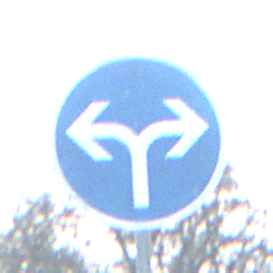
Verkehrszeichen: VorgeschriebeneFahrtrichtungRechtsOderLinks
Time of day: MorningAfternoon
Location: Outdoor (Nature)
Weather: PartlyCloudy
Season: NotSpecified
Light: Natural